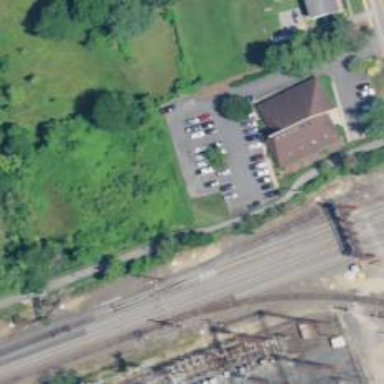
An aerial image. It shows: Abandoned railway.